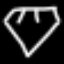
Label: diamond